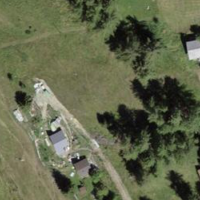
EUNIS habitat code: 26
Species observed at this site:
Plantago media